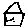
Label: house